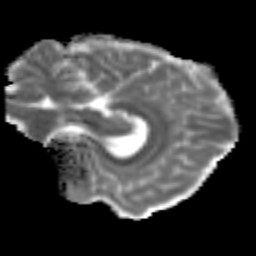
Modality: MD
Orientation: sagittal
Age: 19
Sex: female
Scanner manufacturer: siemens
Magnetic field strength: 3 T
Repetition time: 3.5 s
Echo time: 0.125 s